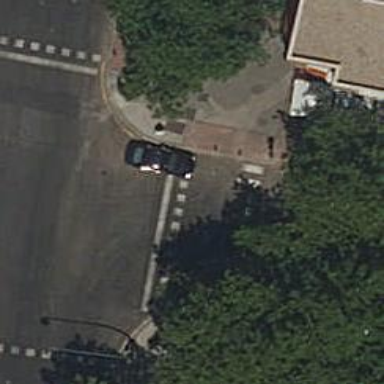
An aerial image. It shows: Zebra crossing with traffic signals.